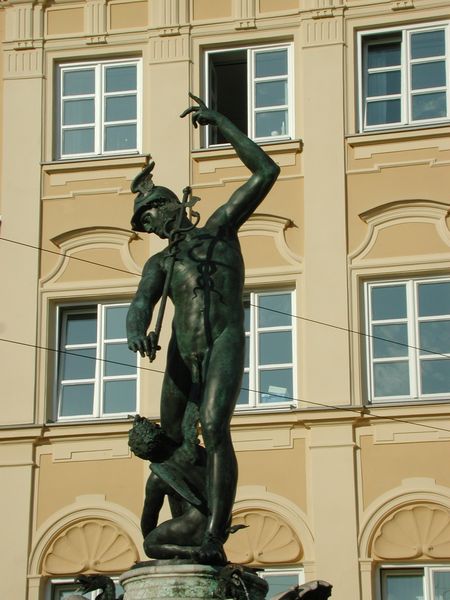
Titel: Merkurbrunnen in Augsburg
Künstler: Adriaen de Vries
Standort: Augsburg, Moritzplatz (EU - D - B)
Schlagwörter: akt, flügel, gott, mann, nackt, stadt, elegant, fenster, geste, glas, hut, gebäude, tanz, arm, sockel, figur, kind, engel, putto, skulptur, statue, fassade, stab, platz, bronze, foto, helm, arzt, medizin, schlangen, hermes, merkur, bote, armor, herold, hermesstab